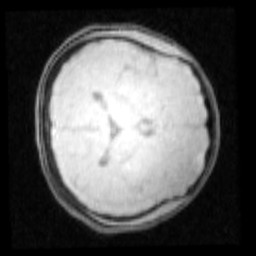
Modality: PDw
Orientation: axial
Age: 17
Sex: female
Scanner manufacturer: siemens
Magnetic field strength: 3 T
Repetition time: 0.25 s
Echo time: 0.00103 s